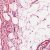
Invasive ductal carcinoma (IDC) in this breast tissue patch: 0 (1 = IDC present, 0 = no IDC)